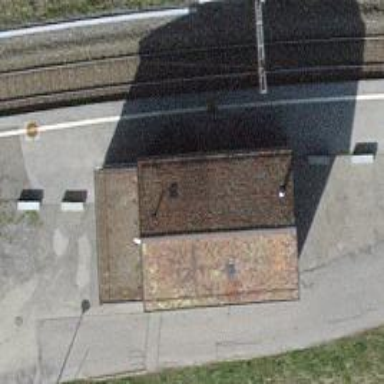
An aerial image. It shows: Railway halt.